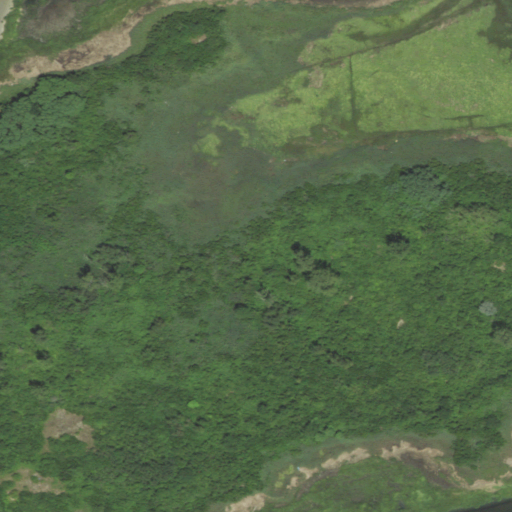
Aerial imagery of island in New York named Grass Hassock containing deciduous forest, herbaceous wetlands, woody wetlands, open water, and shrub